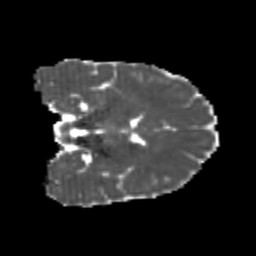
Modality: MD
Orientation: coronal
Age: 22
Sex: female
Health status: healthy
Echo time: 0.074 s